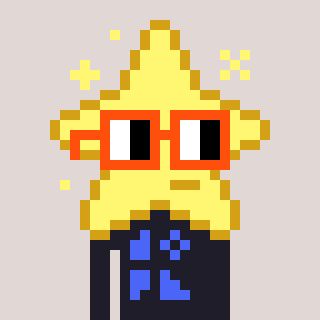
a pixel art character with square orange glasses, a star-shaped head and a grayscale-colored body on a warm background